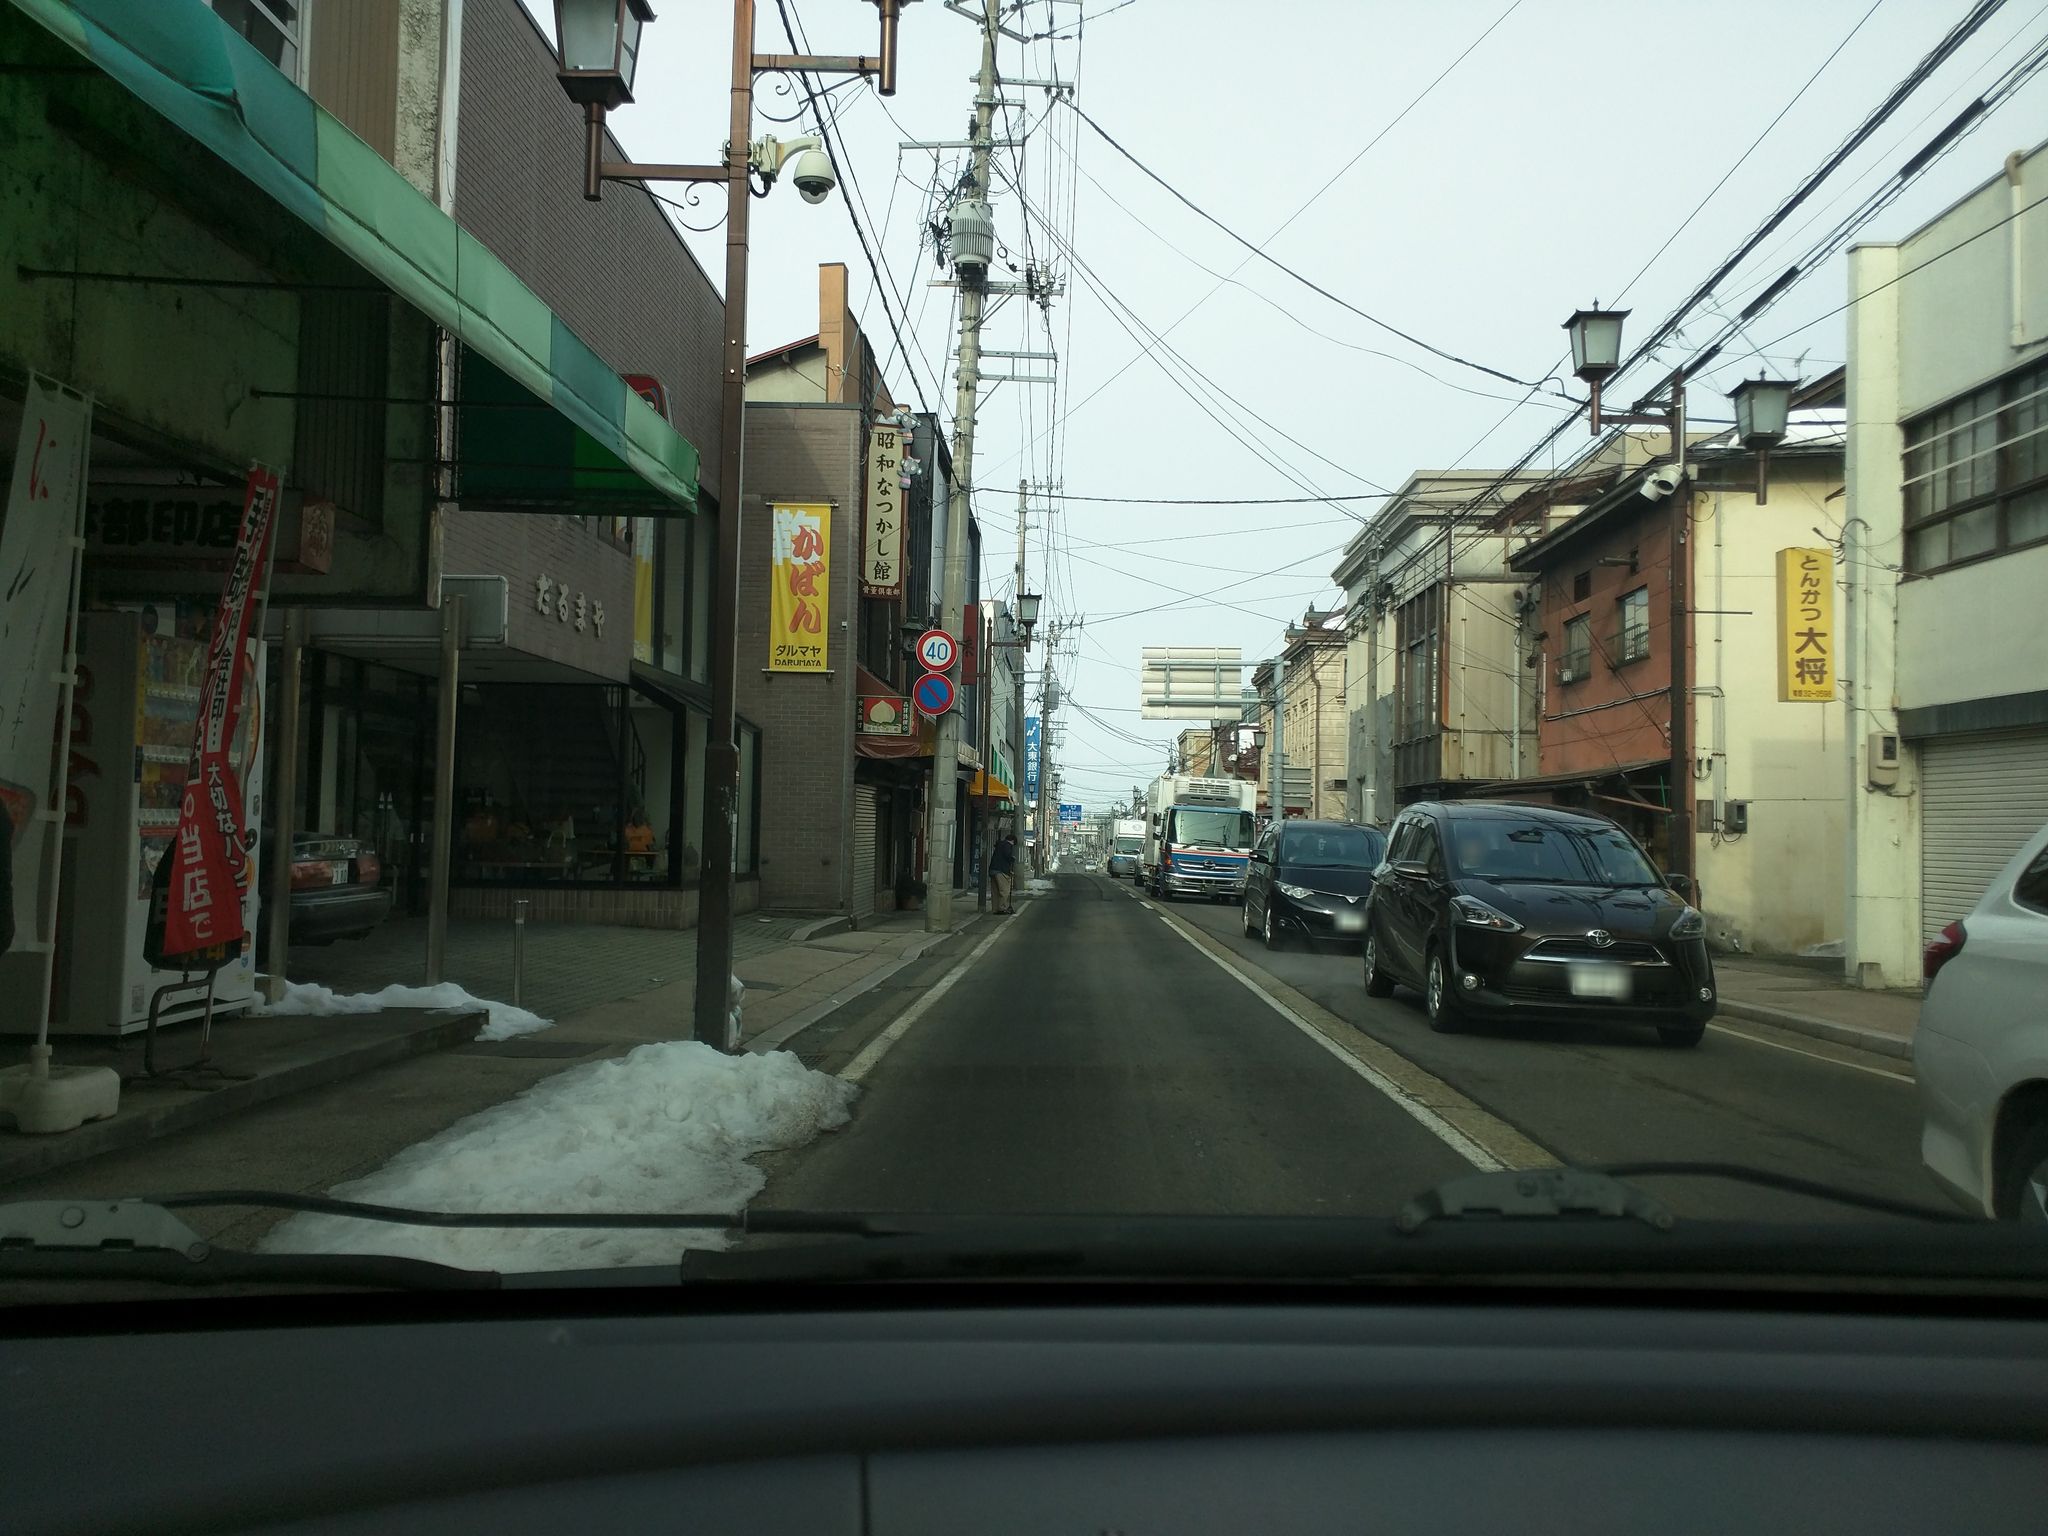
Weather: snowy
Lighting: day
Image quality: good
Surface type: driving surface
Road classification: footway
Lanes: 2.0
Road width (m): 3
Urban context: urban centre
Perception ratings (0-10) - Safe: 3.83, Lively: 8.47, Beautiful: 4.43, Boring: 3.75, Depressing: 4.29, Wealthy: 1.55